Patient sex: F
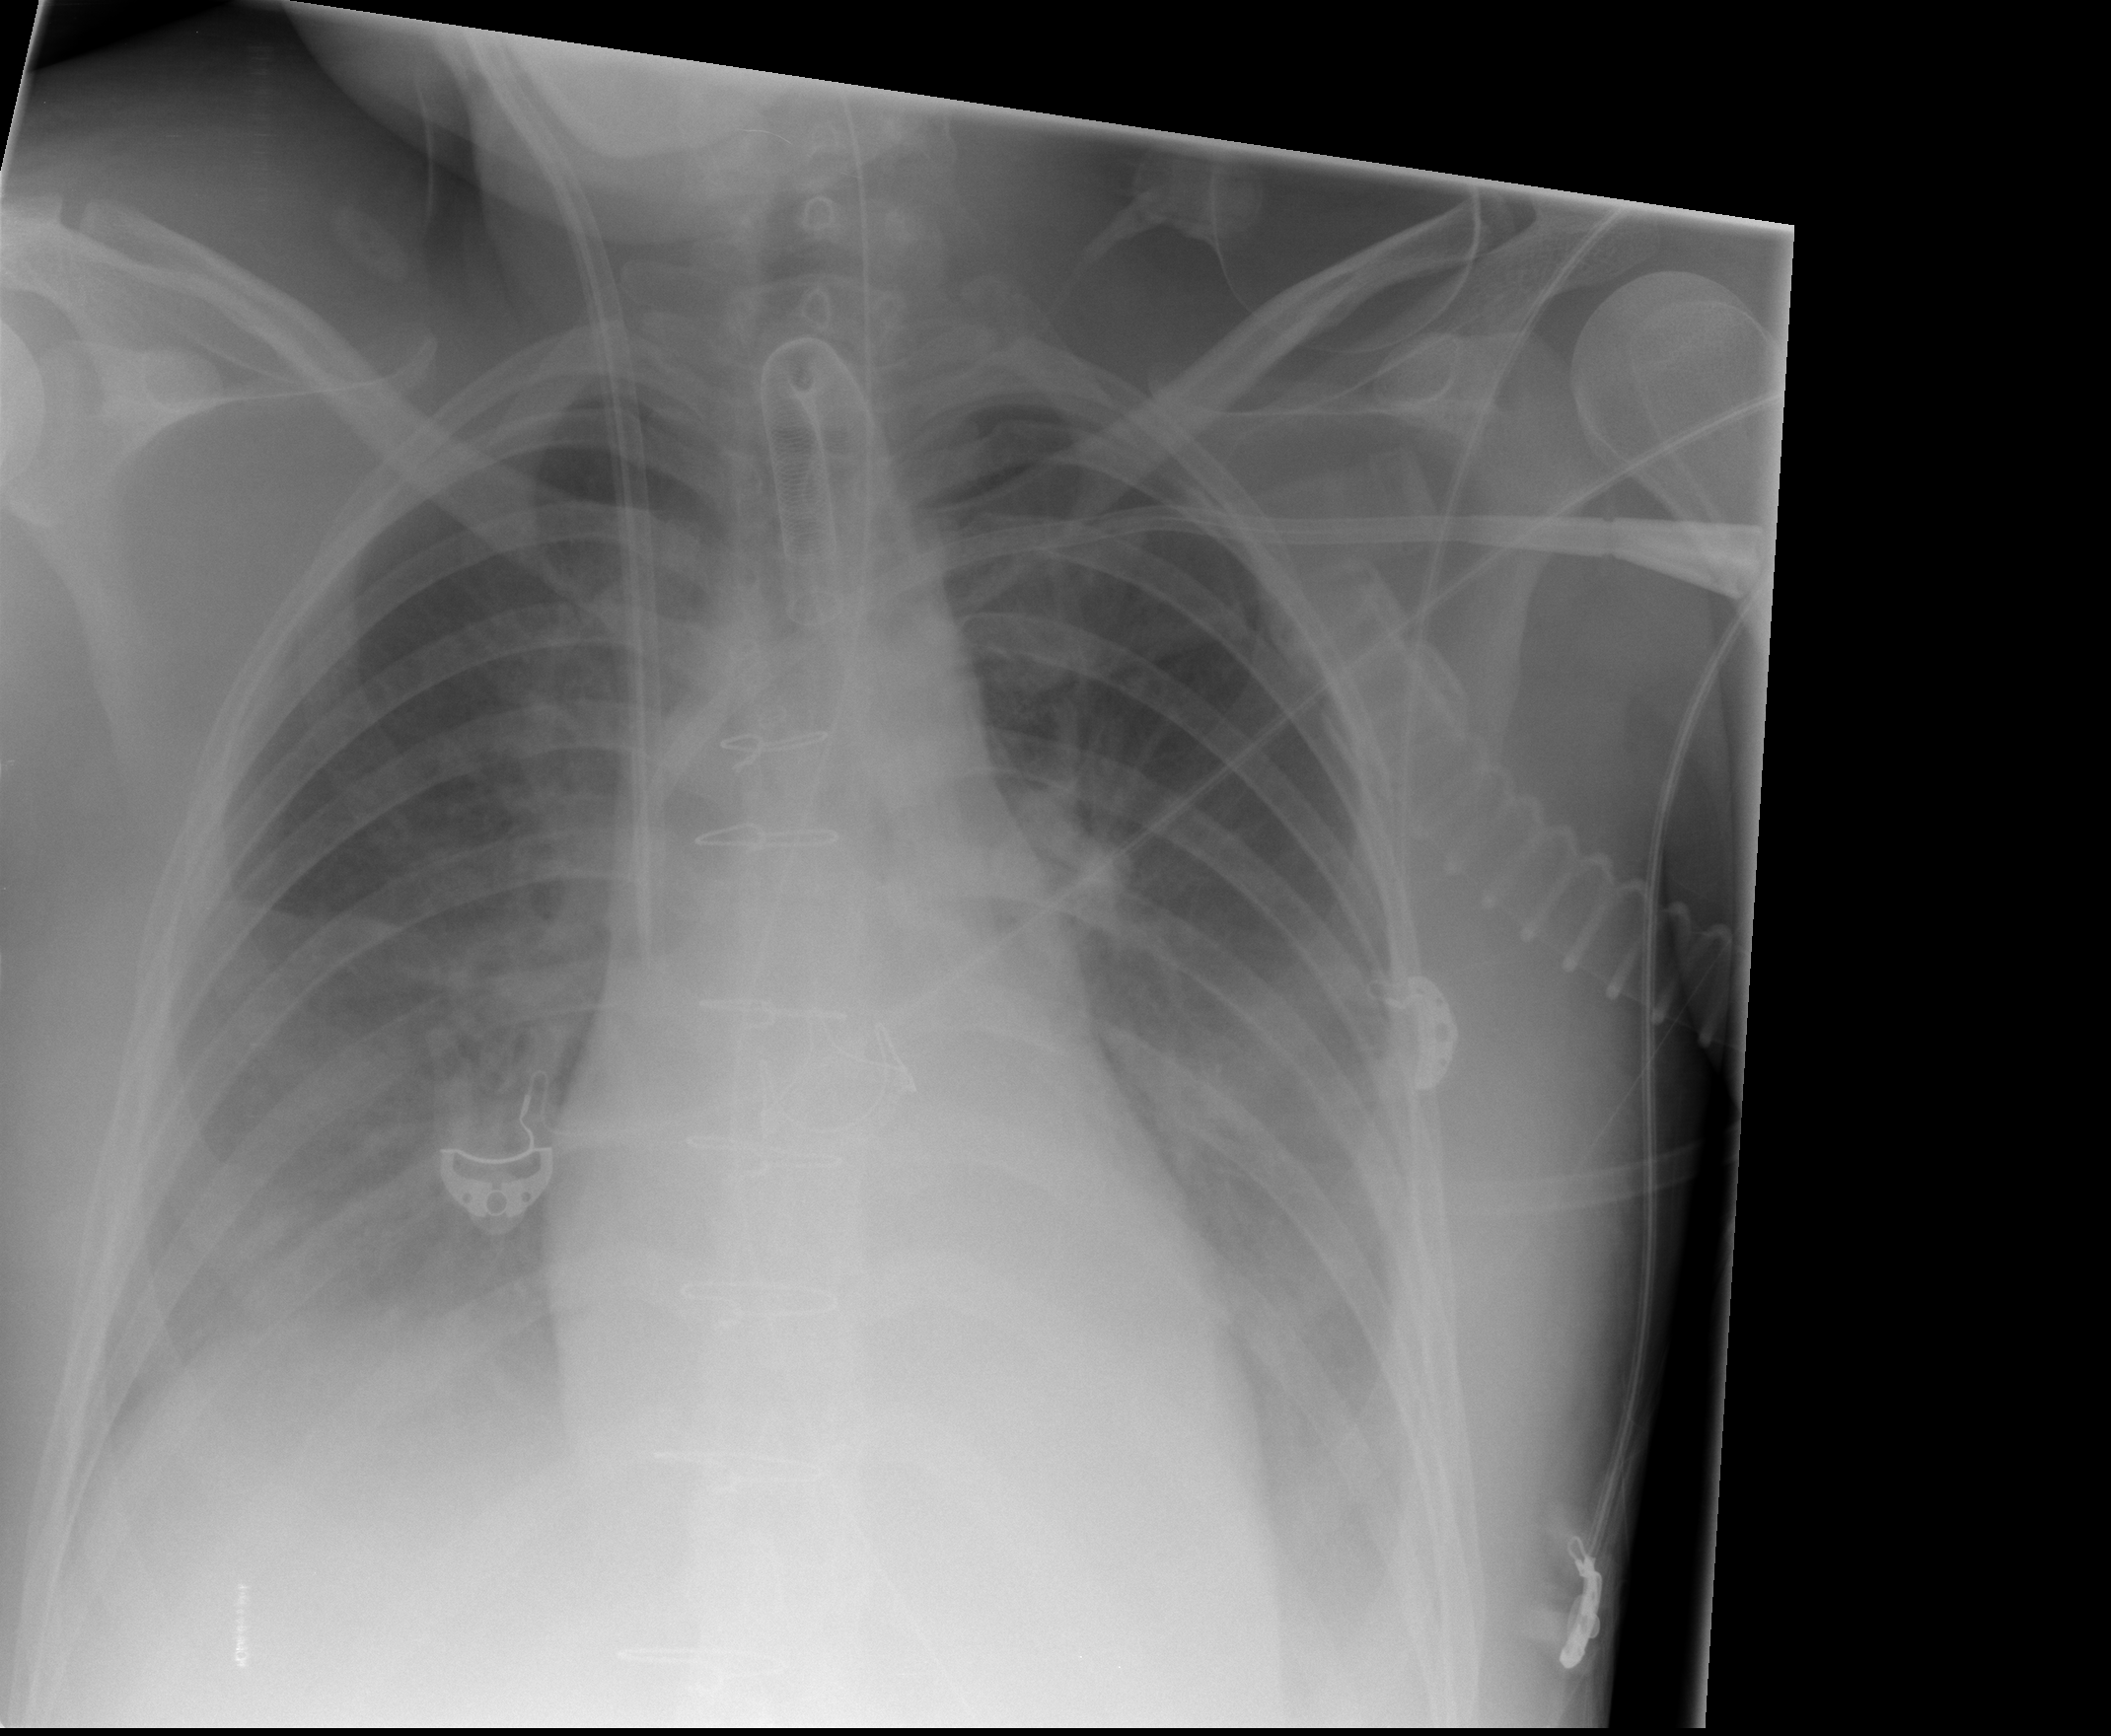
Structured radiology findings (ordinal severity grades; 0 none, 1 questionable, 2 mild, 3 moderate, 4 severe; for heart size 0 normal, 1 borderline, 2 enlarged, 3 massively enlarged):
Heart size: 0
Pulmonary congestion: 0
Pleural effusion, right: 2
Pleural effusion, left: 2
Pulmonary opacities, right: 0
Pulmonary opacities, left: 0
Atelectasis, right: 0
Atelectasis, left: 0